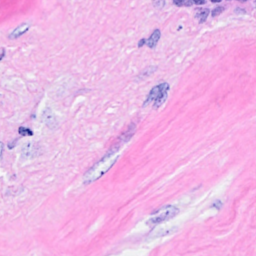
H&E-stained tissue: Breast